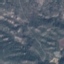
Label: HerbaceousVegetation